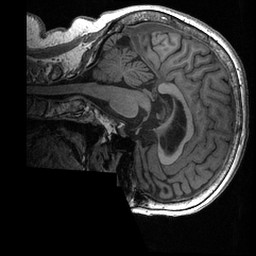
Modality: T1w
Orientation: sagittal
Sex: female
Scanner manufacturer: ge
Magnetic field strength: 3 T
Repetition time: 0.0064 s
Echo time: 0.00281 s